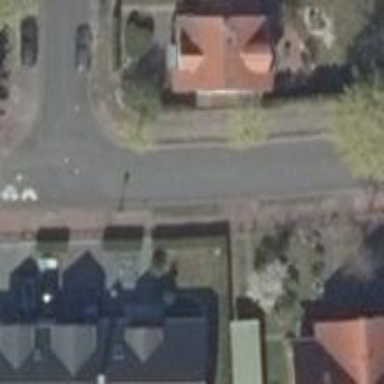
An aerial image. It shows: Driveway.